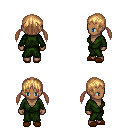
a pixel art fantasy rpg character, female body template, human, dark skin, green robe, white pants, light blonde twin-tailed hairstyle, brown slippers, four views (front, back, left, right), 2x2 character sprite sheet, small pixel art, hard edges, no anti-aliasing